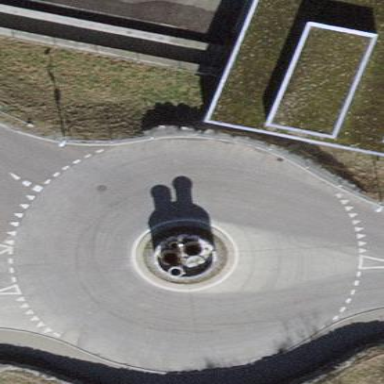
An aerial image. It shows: Unclassified asphalt road with roundabout junction.